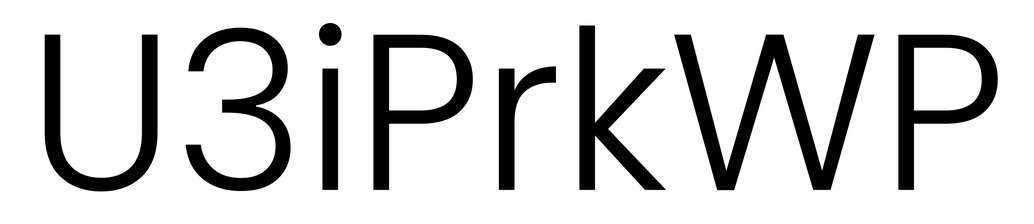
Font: Poppins-Light